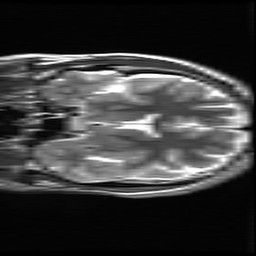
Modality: T2w
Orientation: coronal
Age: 20
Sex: male
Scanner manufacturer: ge
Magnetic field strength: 3 T
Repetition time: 5.192 s
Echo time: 0.1003 s